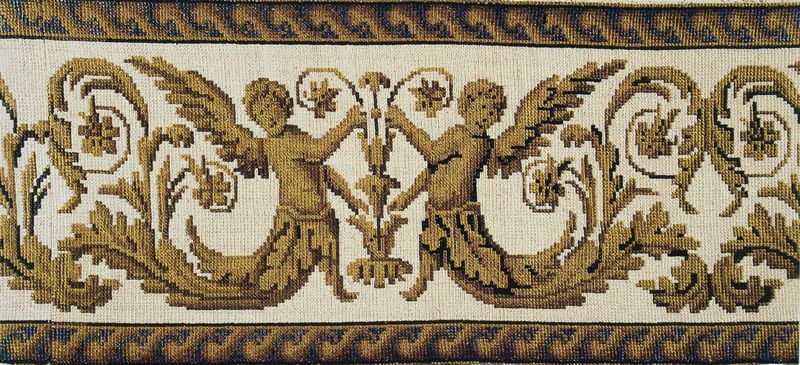
Titel: Bestickte Bordüre
Standort: St. Petersburg
Institution: Schloss Pawlowsk
Schlagwörter: blau, blätter, dunkel, feder, flügel, hand, kopf, körper, schatten, weiß, gelb, menschen, ocker, blume, blumen, braun, brust, frisur, frisuren, haar, hell, köpfe, licht, mund, nase, ohr, schwarz, blick, muster, ornament, teppich, alt, gesichter, arm, arme, augen, band, barock, federn, gesicht, halten, mensch, rahmen, blicken, hals, hände, schauen, auge, gold, haare, stickerei, stoff, stoffe, personen, saum, blatt, girlande, person, pflanze, pflanzen, borte, locken, ohren, schulter, schultern, engel, ranken, beine, schwanz, bein, zwei, stab, linien, füsse, querformat, dekoration, bordüre, münder, nasen, gobelin, wandteppich, symmetrie, dekor, floral, ornamente, läufer, sticken, bauch, striche, foto, fotografie, oben, photographie, unten, motiv, linie, stengel, strich, meerjungfrauen, brokat, ranke, girlanden, photo, fries, efeu, stäbe, tapisserie, ständer, meerjungfrau, gestickt, gewebe, bordüren, putten, textil, ornamentik, putti, laufender hund, wendel, mäander, flosse, brockat, rocaille, antwerpen, zwillinge, floreal, geknüpft, unterkörper, engelsflügel, friesband, pflanzenranken, ocka, borderie, spirale wendel, stickerrei, tapesserie, en, dekoratiopn